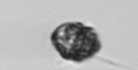
Label: Kryptoperidinium_triquetrum